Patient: sex M, age 71
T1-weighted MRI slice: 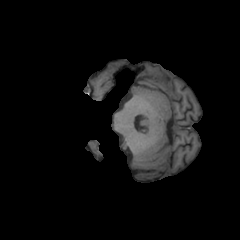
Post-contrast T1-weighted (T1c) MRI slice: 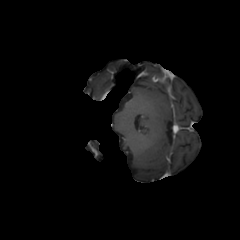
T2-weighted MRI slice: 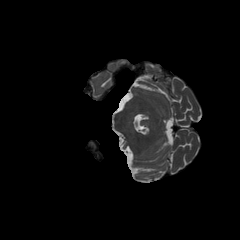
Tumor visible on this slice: no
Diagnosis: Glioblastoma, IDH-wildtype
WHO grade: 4